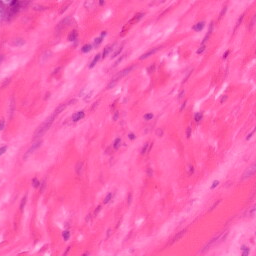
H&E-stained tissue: Colon